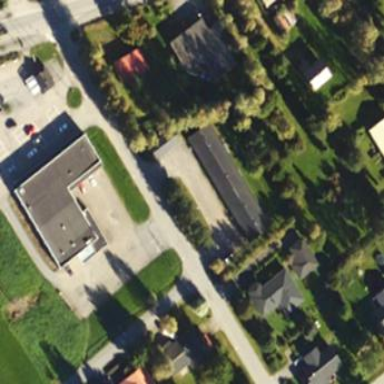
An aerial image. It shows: Parking area.